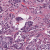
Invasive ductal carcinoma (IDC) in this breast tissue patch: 1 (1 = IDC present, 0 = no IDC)